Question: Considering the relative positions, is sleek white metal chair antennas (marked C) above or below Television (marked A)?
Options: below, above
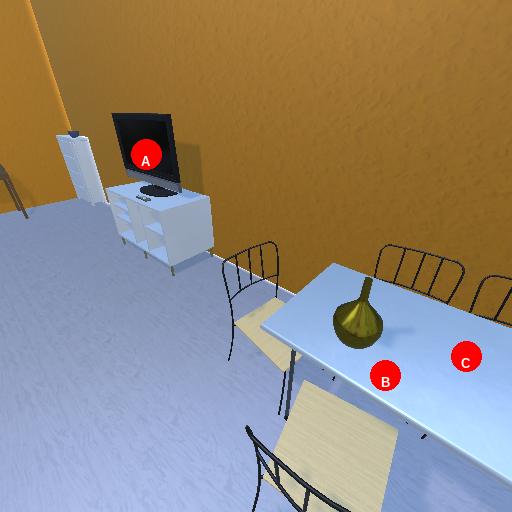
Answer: below